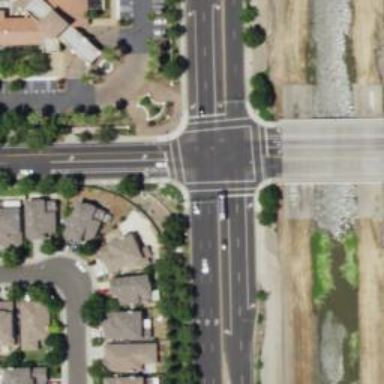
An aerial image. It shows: Footway with asphalt surface and crossing.